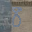
Label: 8